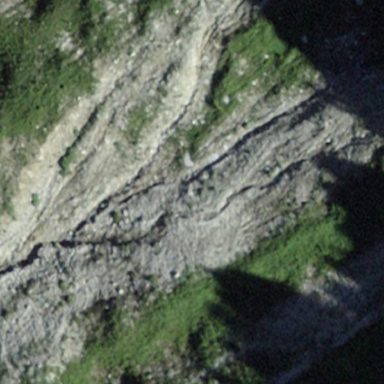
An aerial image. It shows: Scree landscape.